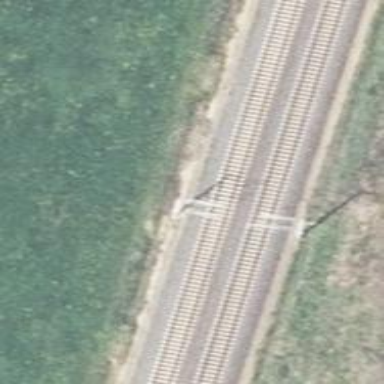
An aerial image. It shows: Milestone along the railway track with catenary mast.